The plot is a time-scale (wavelet) decomposition of a bearing vibration signal. Based on the visible evidence, which condition applies: normal, inner_race, outer_race, ball?
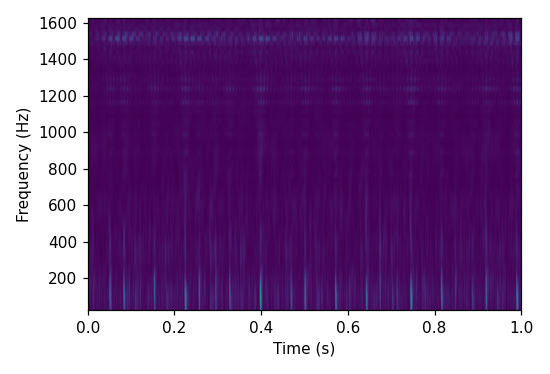
Answer: inner_race